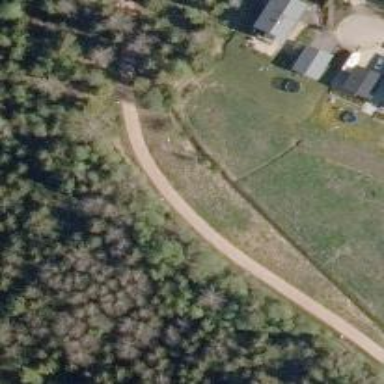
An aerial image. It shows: Path with excellent trail visibility.